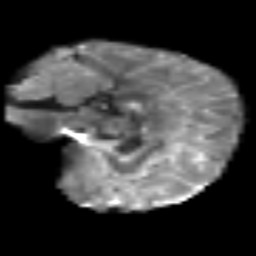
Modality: T2w
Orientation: sagittal
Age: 40
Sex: female
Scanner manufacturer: siemens
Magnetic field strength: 3 T
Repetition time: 6.1 s
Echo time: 0.101 s